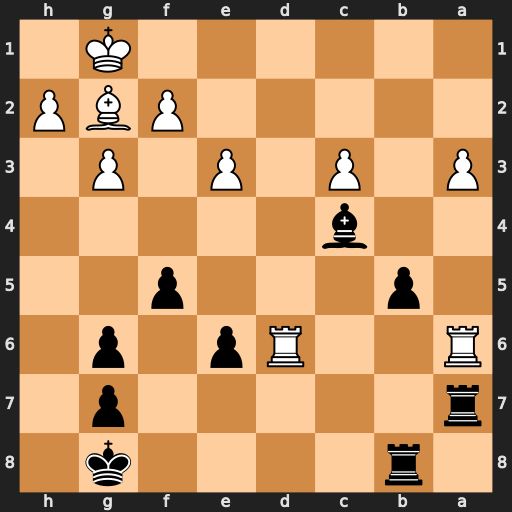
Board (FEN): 1r4k1/r5p1/R2Rp1p1/1p3p2/2b5/P1P1P1P1/5PBP/6K1
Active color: b
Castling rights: -
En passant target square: -
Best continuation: Rxa6 Rxa6 b4 cxb4 Bxa6